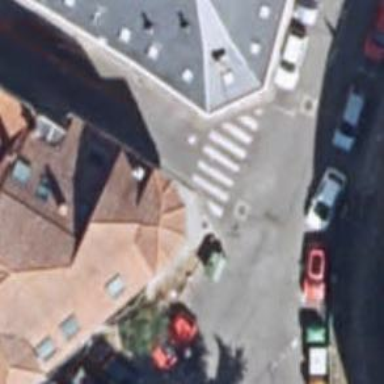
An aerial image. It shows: Marked crossing on the road.